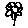
Label: flower